【题型】证明题　【知识点】立体几何　【难度】easy
已知 $AB \perp AC$，$PA \perp$ 平面 $ABC$，$PA = AB = 3$，$AC = 4$，点 $M$ 为 $PC$ 的中点，过点 $M$ 分别作平行于平面 $PAB$ 的直线交 $AC$、$BC$ 于点 $E$、$F$.

(1) 证明：平面 $PAC \perp$ 平面 $PAB$；

(2) 证明：平面 $MEF \parallel$ 平面 $PAB$，并求平面 $MEF$ 到平面 $PAB$ 的距离.
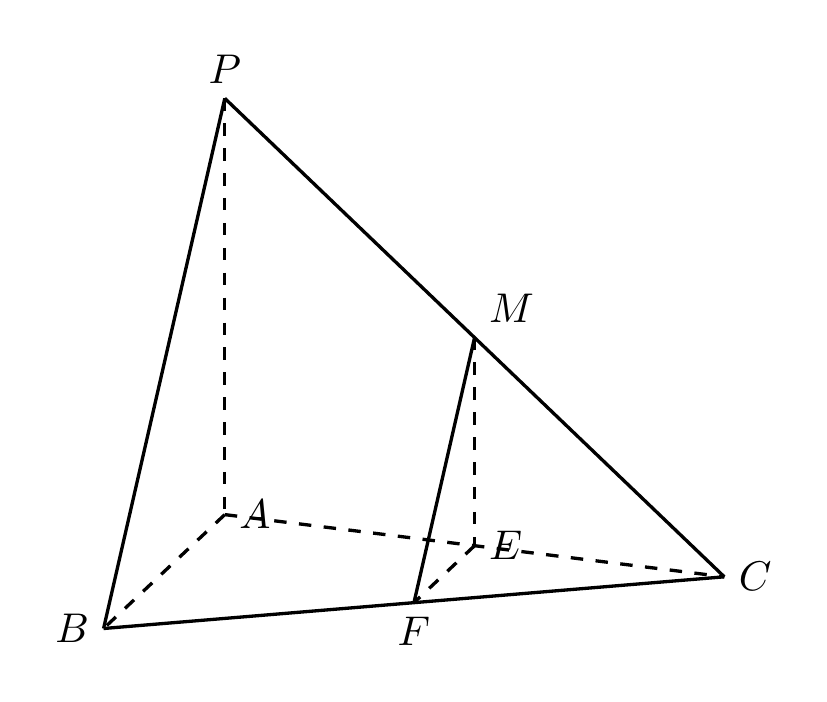
【解答】
【答案】(1) 证明见解析；

(2) 证明见解析，平面 $MEF$ 到平面 $PAB$ 的距离为 2.

【知识点】证明面面平行、证明面面垂直、证明线面垂直、求面面距离

【分析】(1) 根据线面垂直的性质及判定定理证得 $AC \perp$ 平面 $PAB$，再由面面垂直的判定证明结论.

(2) 根据面面平行的判定定理证得平面 $MEF \parallel$ 平面 $PAB$，根据点面、面面的距离的定义求得平面 $MEF$ 到平面 $PAB$ 的距离.

【详解】(1) 由 $PA \perp$ 平面 $ABC$，$AC \subset$ 平面 $ABC$，则 $PA \perp AC$，而 $AB \perp AC$，

由 $PA \cap AB = A, PA, AB \subset$ 平面 $PAB$，则 $AC \perp$ 平面 $PAB$，

由 $AC \subset$ 平面 $PAC$，则平面 $PAC \perp$ 平面 $PAB$；

(2) 依题意可知，$ME \parallel$ 平面 $PAB, MF \parallel$ 平面 $PAB$，

由于 $ME \cap MF = M, ME, MF \subset$ 平面 $MEF$，所以平面 $MEF \parallel$ 平面 $PAB$，

由 (1) 知 $AC \perp$ 平面 $PAB$，则 $AC \perp$ 平面 $MEF, E \in AC$，

所以 $EA \perp$ 平面 $PAB, EA \perp$ 平面 $MEF$，

由 $ME \parallel$ 平面 $PAB, ME \subset$ 平面 $PAC$，平面 $PAB \cap$ 平面 $PAC = PA$，

所以 $ME \parallel PA$，又点 $M$ 为 $PC$ 的中点，则 $E$ 是 $AC$ 的中点，

所以平面 $MEF$ 到平面 $PAB$ 的距离为 $EA = \frac{1}{2} AC = 2$.